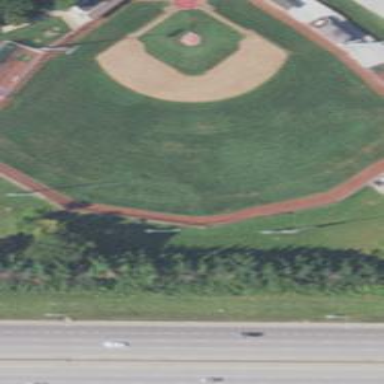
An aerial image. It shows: Baseball pitch for leisure land activities.